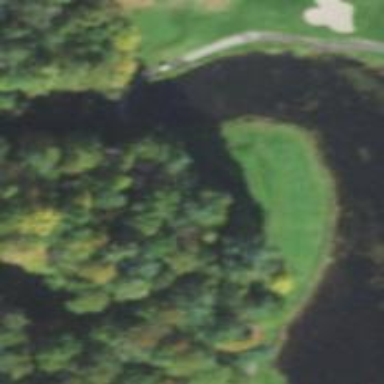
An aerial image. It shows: Path for both road and golf.